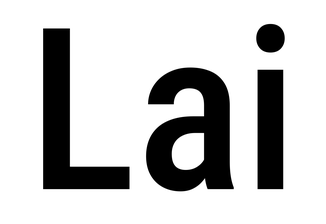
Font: Roboto_Condensed_Medium